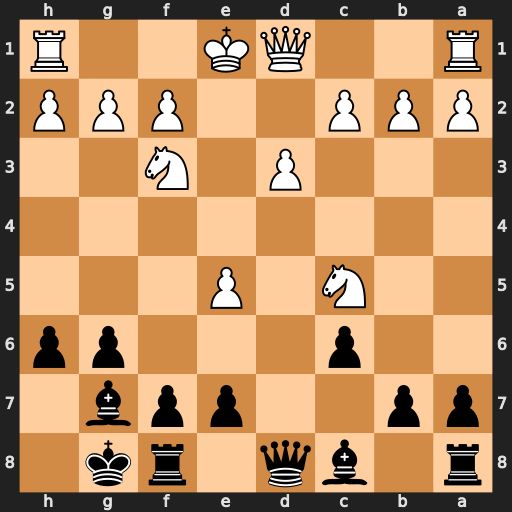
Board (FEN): r1bq1rk1/pp2ppb1/2p3pp/2N1P3/8/3P1N2/PPP2PPP/R2QK2R
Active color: b
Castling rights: KQ
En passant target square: -
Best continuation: Qa5+ c3 Qxc5